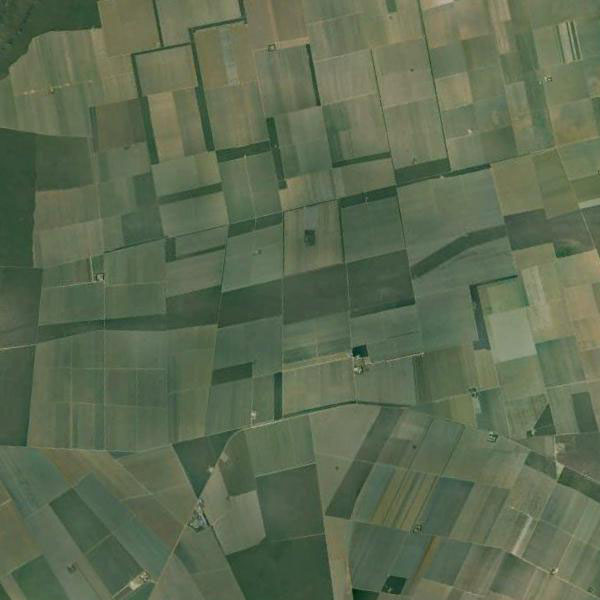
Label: Farmland